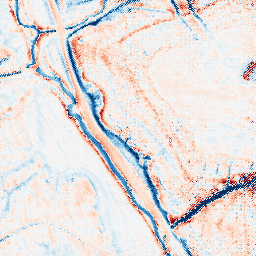
Category: edge_preserving
Decomposition family: guided
Decomposition parameters: radius: 4
eps: 1
Upsampling method: regularized
Upsampling parameters: scale: 4
lambda_reg: 0.1
Upsampling scale: 4